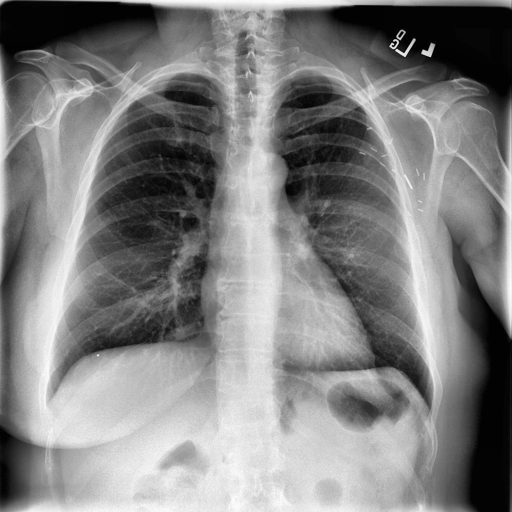
Finding: NORMAL